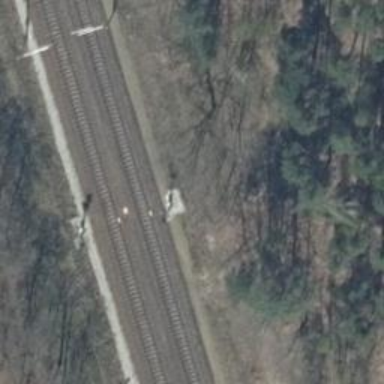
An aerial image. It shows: Railway signal with block marker for train protection.